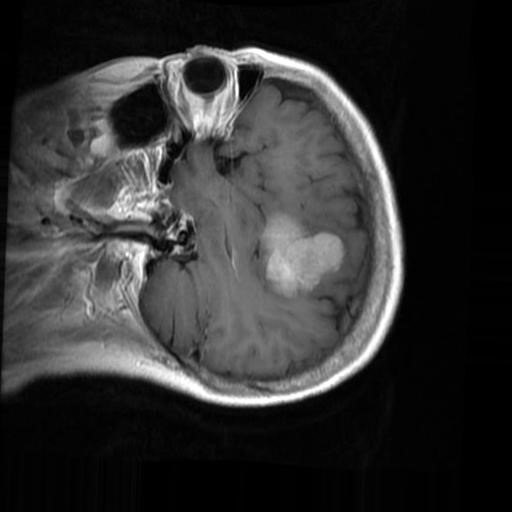
Label: brain_menin